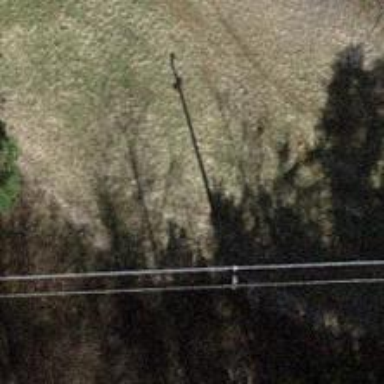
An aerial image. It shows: Power pole.